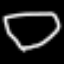
Label: diamond